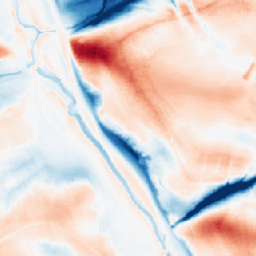
Category: classical
Decomposition family: gaussian_anisotropic
Decomposition parameters: sigma_x: 2
sigma_y: 20
Upsampling method: nearest
Upsampling parameters: scale: 8
Upsampling scale: 8